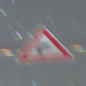
Verkehrszeichen: KurveRechts
Umgebung: Outdoor, Nature
Tageszeit: Night
Wetter: Clear
Licht: Natural
Jahreszeit: NotSpecified
Kontrast: LowContrast